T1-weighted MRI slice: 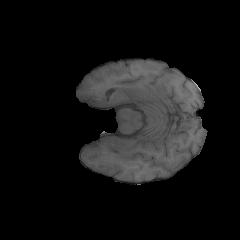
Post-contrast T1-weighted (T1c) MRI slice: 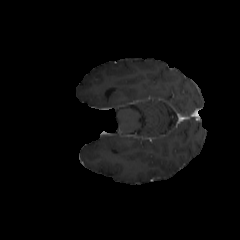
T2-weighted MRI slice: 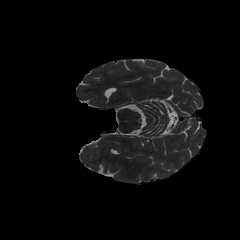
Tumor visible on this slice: no